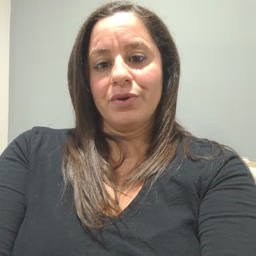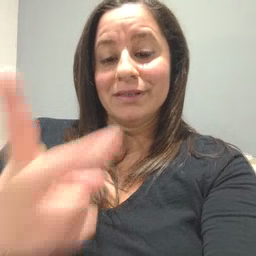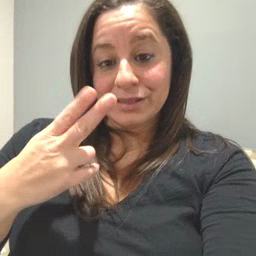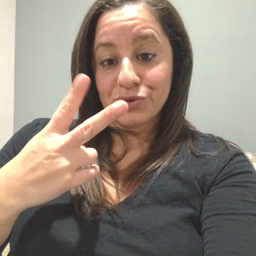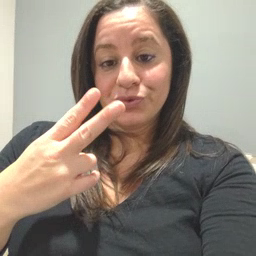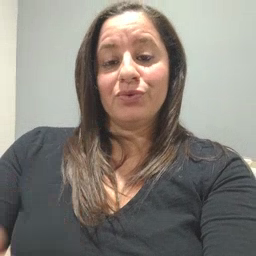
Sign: scissors